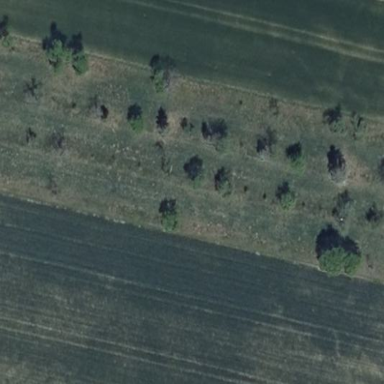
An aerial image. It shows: Orchard.